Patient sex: M
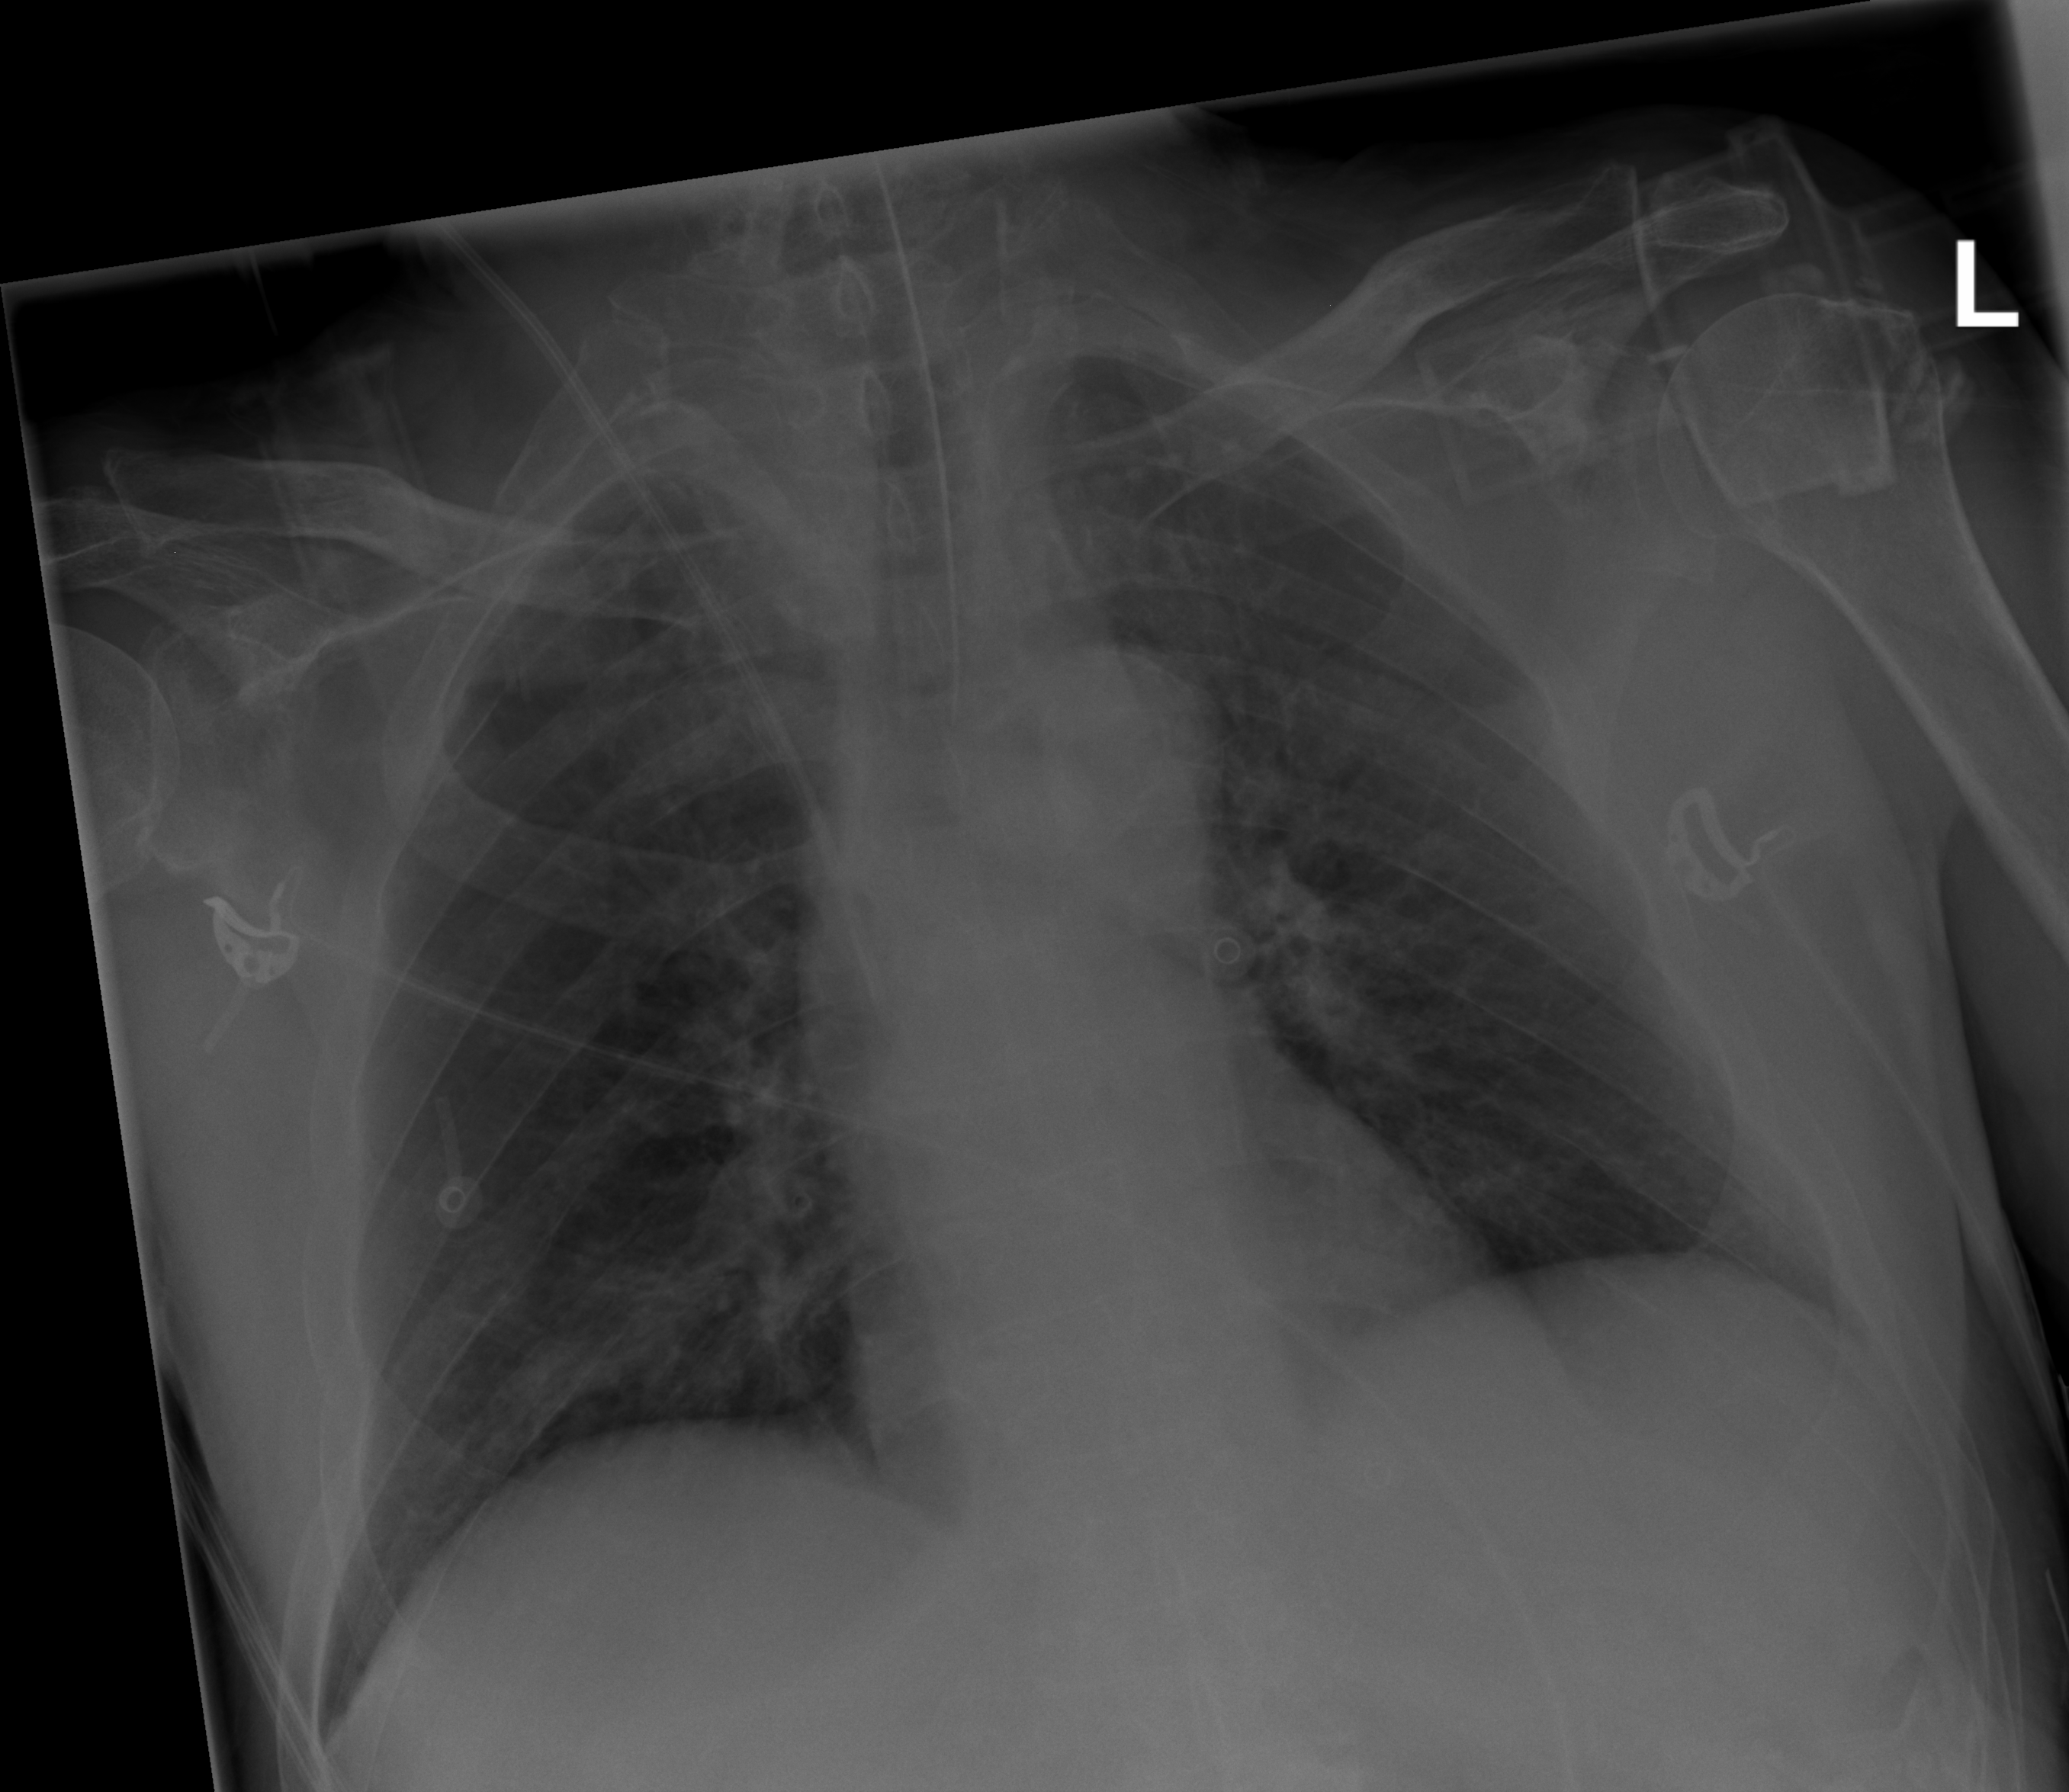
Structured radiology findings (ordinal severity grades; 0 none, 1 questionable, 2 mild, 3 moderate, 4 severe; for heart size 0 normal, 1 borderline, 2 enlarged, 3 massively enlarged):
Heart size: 0
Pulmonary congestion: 0
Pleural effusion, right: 0
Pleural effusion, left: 0
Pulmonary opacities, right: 2
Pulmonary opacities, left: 2
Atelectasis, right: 0
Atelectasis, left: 0